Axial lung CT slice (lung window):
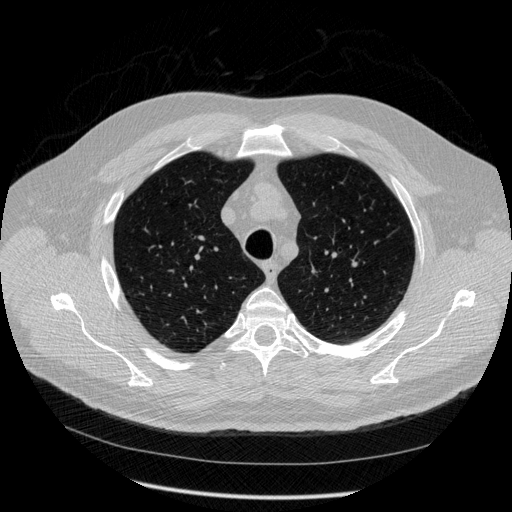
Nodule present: no